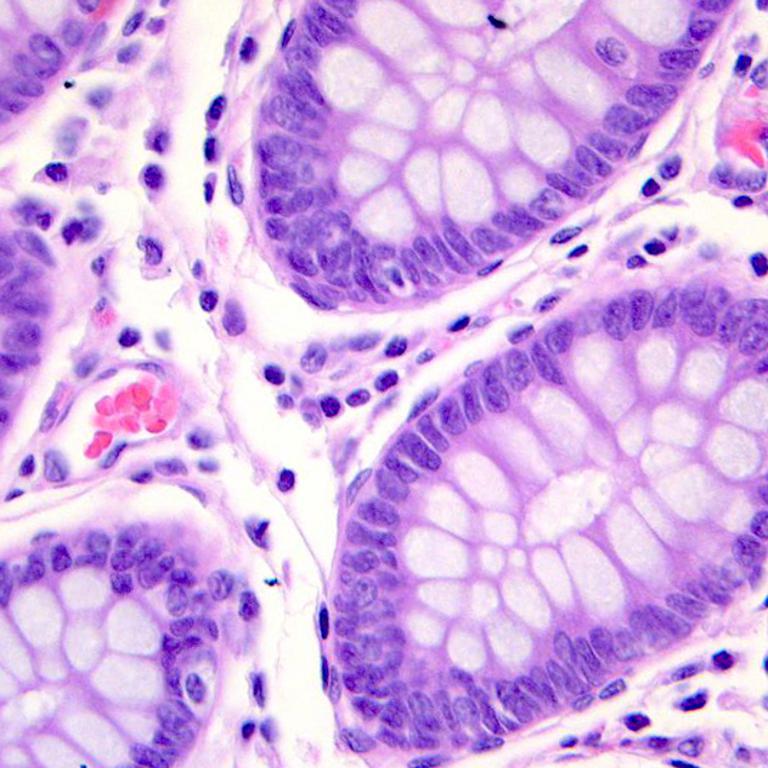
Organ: colon
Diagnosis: benign